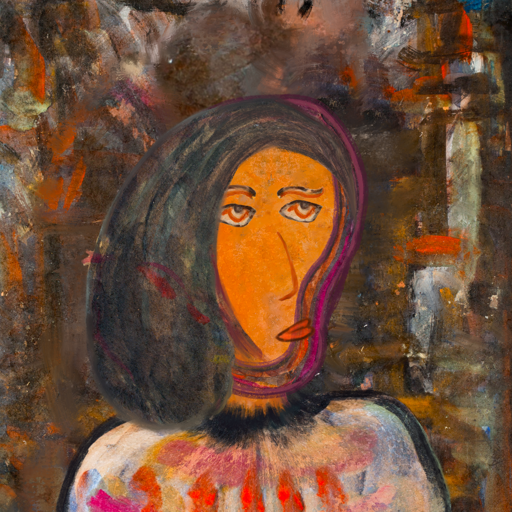
Background: GypsyQueen, Head And Neck Side: Hypocrite_w_Hair, Face Side: Experience, Bust: Childish, Hair Side: Gypsy_Mother, Head Accessory: Blank, Second Necklace: Blank, Necklace: Blank, Baby: Blank